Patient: sex M, age 73
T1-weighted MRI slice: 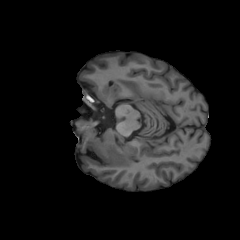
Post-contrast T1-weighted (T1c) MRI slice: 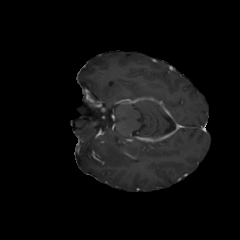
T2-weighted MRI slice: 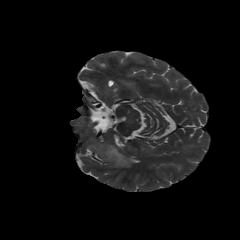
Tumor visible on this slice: yes
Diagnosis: Glioblastoma, IDH-wildtype
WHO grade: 4